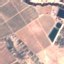
Land use / land cover class: PermanentCrop